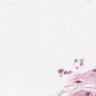
Metastatic tissue present: no